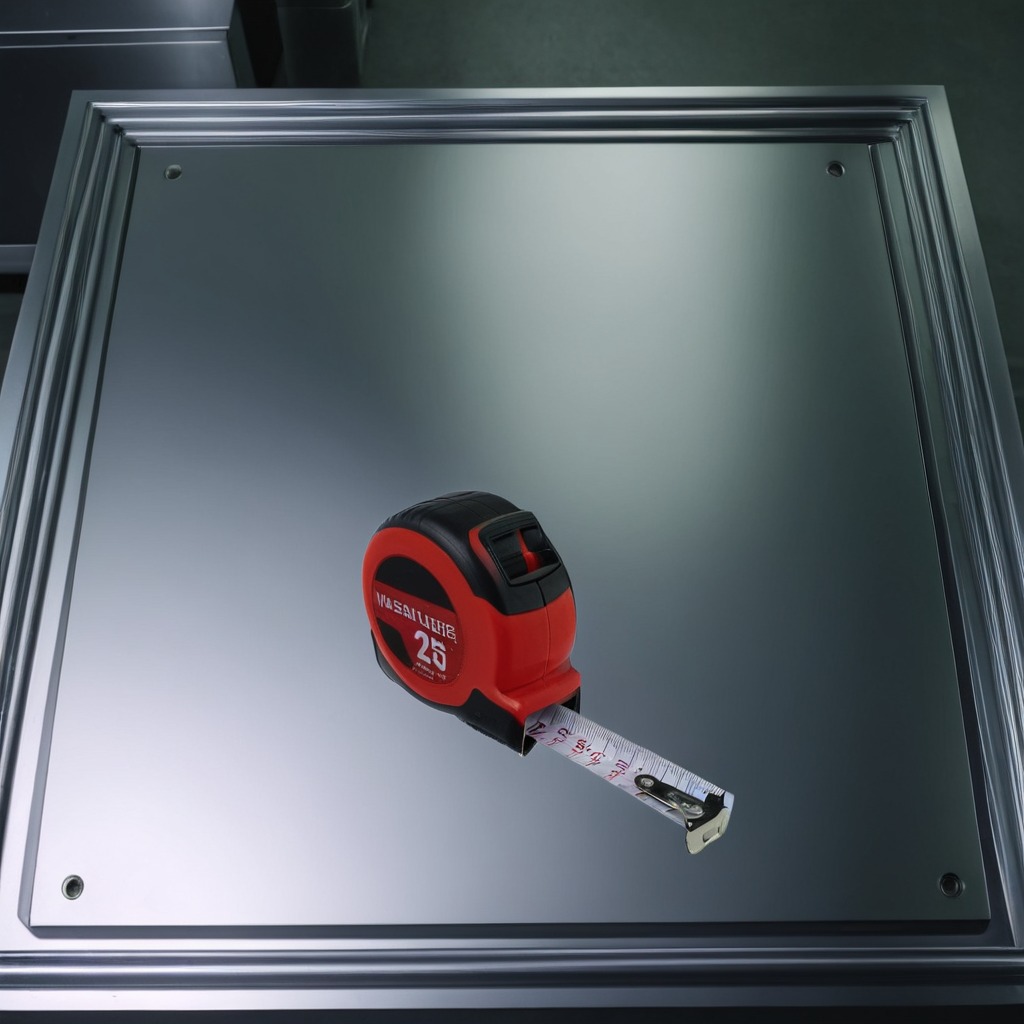
A measuring tape is lying on the metal table in the machine shop under fluorescent lights.